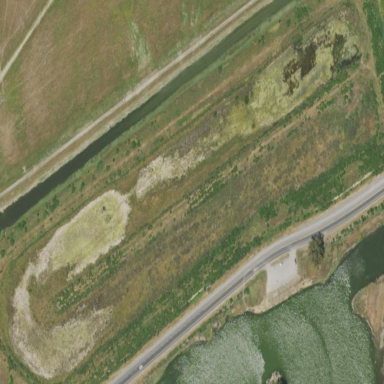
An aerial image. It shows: Retention basin used for land drainage.